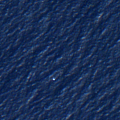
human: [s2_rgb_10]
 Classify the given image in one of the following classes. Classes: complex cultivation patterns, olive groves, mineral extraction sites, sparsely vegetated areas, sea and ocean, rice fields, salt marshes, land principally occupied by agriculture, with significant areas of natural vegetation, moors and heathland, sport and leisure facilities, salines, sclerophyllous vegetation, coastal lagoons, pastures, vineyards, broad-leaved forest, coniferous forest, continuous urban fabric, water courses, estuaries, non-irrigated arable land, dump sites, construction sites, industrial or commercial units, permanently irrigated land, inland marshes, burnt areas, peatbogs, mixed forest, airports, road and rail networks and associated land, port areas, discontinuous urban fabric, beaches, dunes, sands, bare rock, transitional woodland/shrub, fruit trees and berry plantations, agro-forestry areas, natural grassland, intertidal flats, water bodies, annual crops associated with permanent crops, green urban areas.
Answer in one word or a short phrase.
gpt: sea and ocean